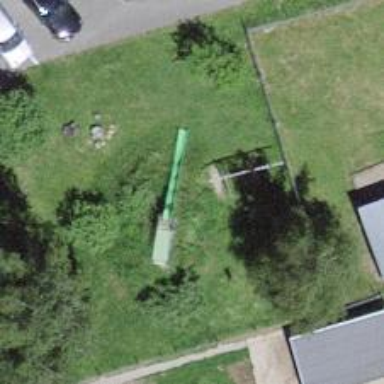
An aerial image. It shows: Playground area for leisure activities on the land.